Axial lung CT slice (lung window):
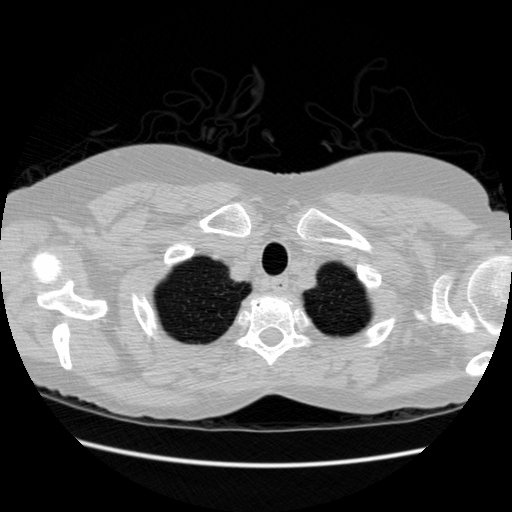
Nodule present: no